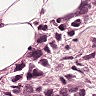
Metastatic tissue present: yes